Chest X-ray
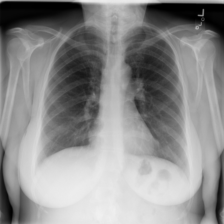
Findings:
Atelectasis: negative
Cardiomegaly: negative
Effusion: negative
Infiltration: negative
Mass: negative
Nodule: negative
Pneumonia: negative
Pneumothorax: negative
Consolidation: negative
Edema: negative
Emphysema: negative
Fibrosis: negative
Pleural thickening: negative
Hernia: negative